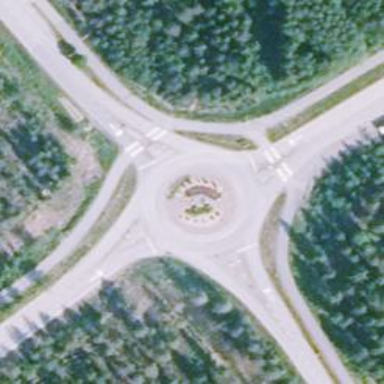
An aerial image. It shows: Tertiary road with asphalt surface leading to roundabout.